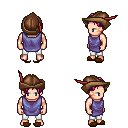
a pixel art fantasy rpg character, male body template, human, light skin, chain tabard jacket, white pants, pink parted hairstyle, leather cap, brown slippers, four views (front, back, left, right), 2x2 character sprite sheet, small pixel art, hard edges, no anti-aliasing